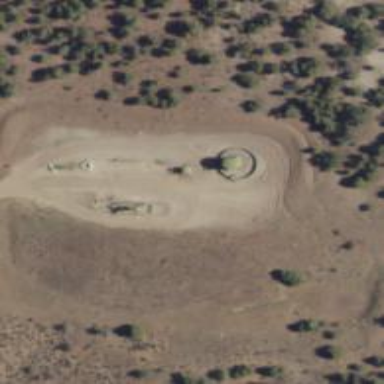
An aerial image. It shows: Storage tank with man-made structure.